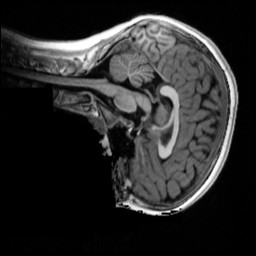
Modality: T1w
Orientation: sagittal
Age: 11
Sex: female
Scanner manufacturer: siemens
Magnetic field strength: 3 T
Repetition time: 4 s
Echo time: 0.00289 s